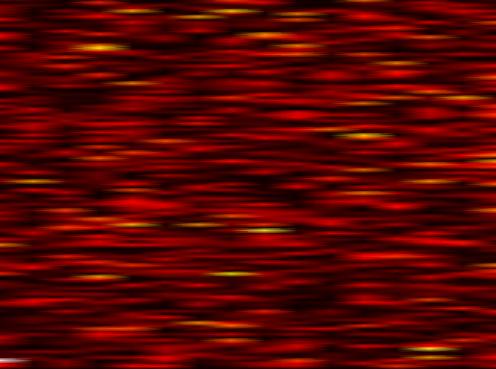
Label: OFDM